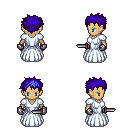
a pixel art fantasy rpg character, female body template, human, tanned skin, underdress, teal pants, blue bedhead hairstyle, metal gloves, black shoes, dagger, four views (front, back, left, right), 2x2 character sprite sheet, small pixel art, hard edges, no anti-aliasing